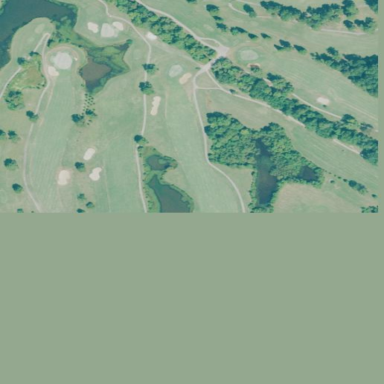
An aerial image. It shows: Golf course surrounded by greenery.